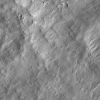
Atmospheric dust classification: not_dusty